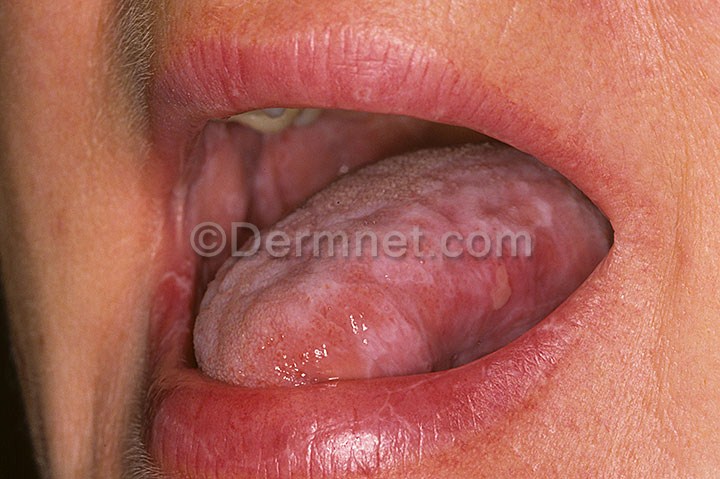
Disease: Psoriasis pictures Lichen Planus and related diseases